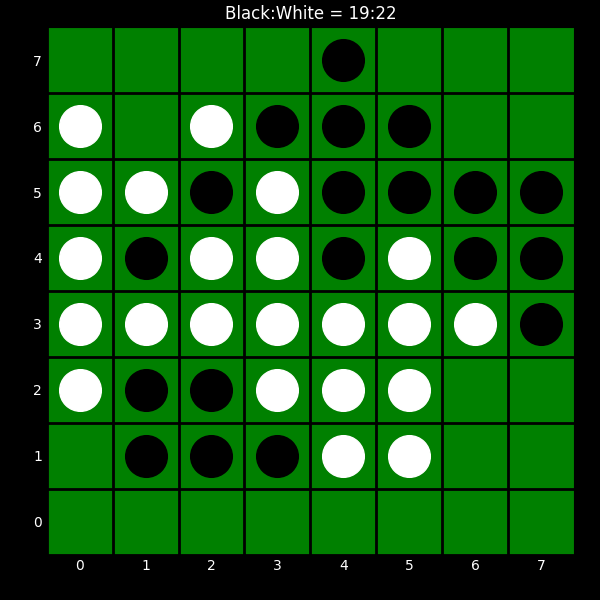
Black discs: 19
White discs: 22